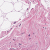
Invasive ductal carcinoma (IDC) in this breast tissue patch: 0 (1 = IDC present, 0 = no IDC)